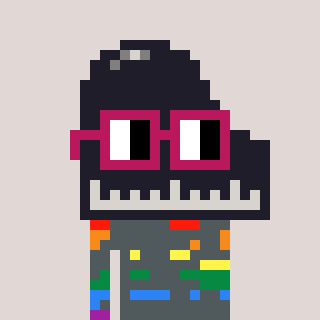
a pixel art character with square dark red glasses, a piano-shaped head and a hotbrown-colored body on a warm background